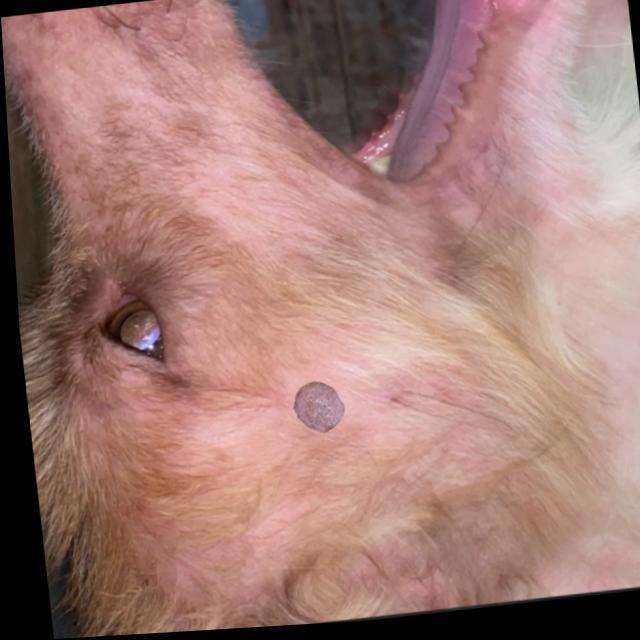
Canine ringworm (Dermatophytosis) — fungal infection caused by Microsporum or Trichophyton. Presents with circular alopecia, scaling, crusting, and broken hairs.